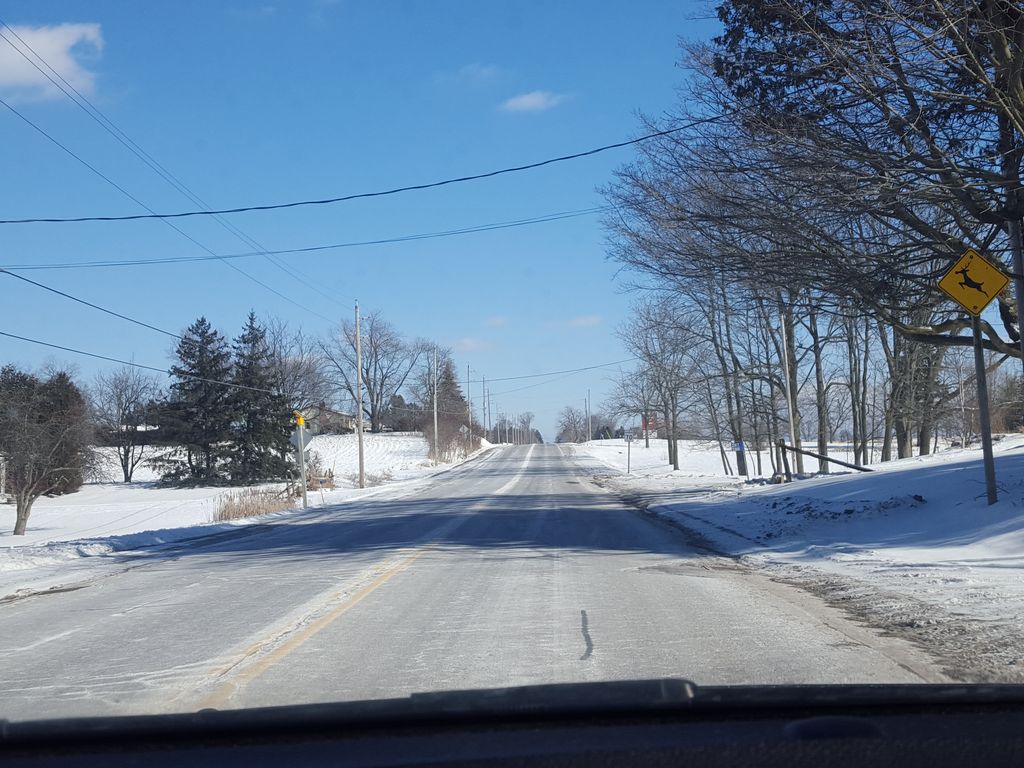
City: hamilton